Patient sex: F
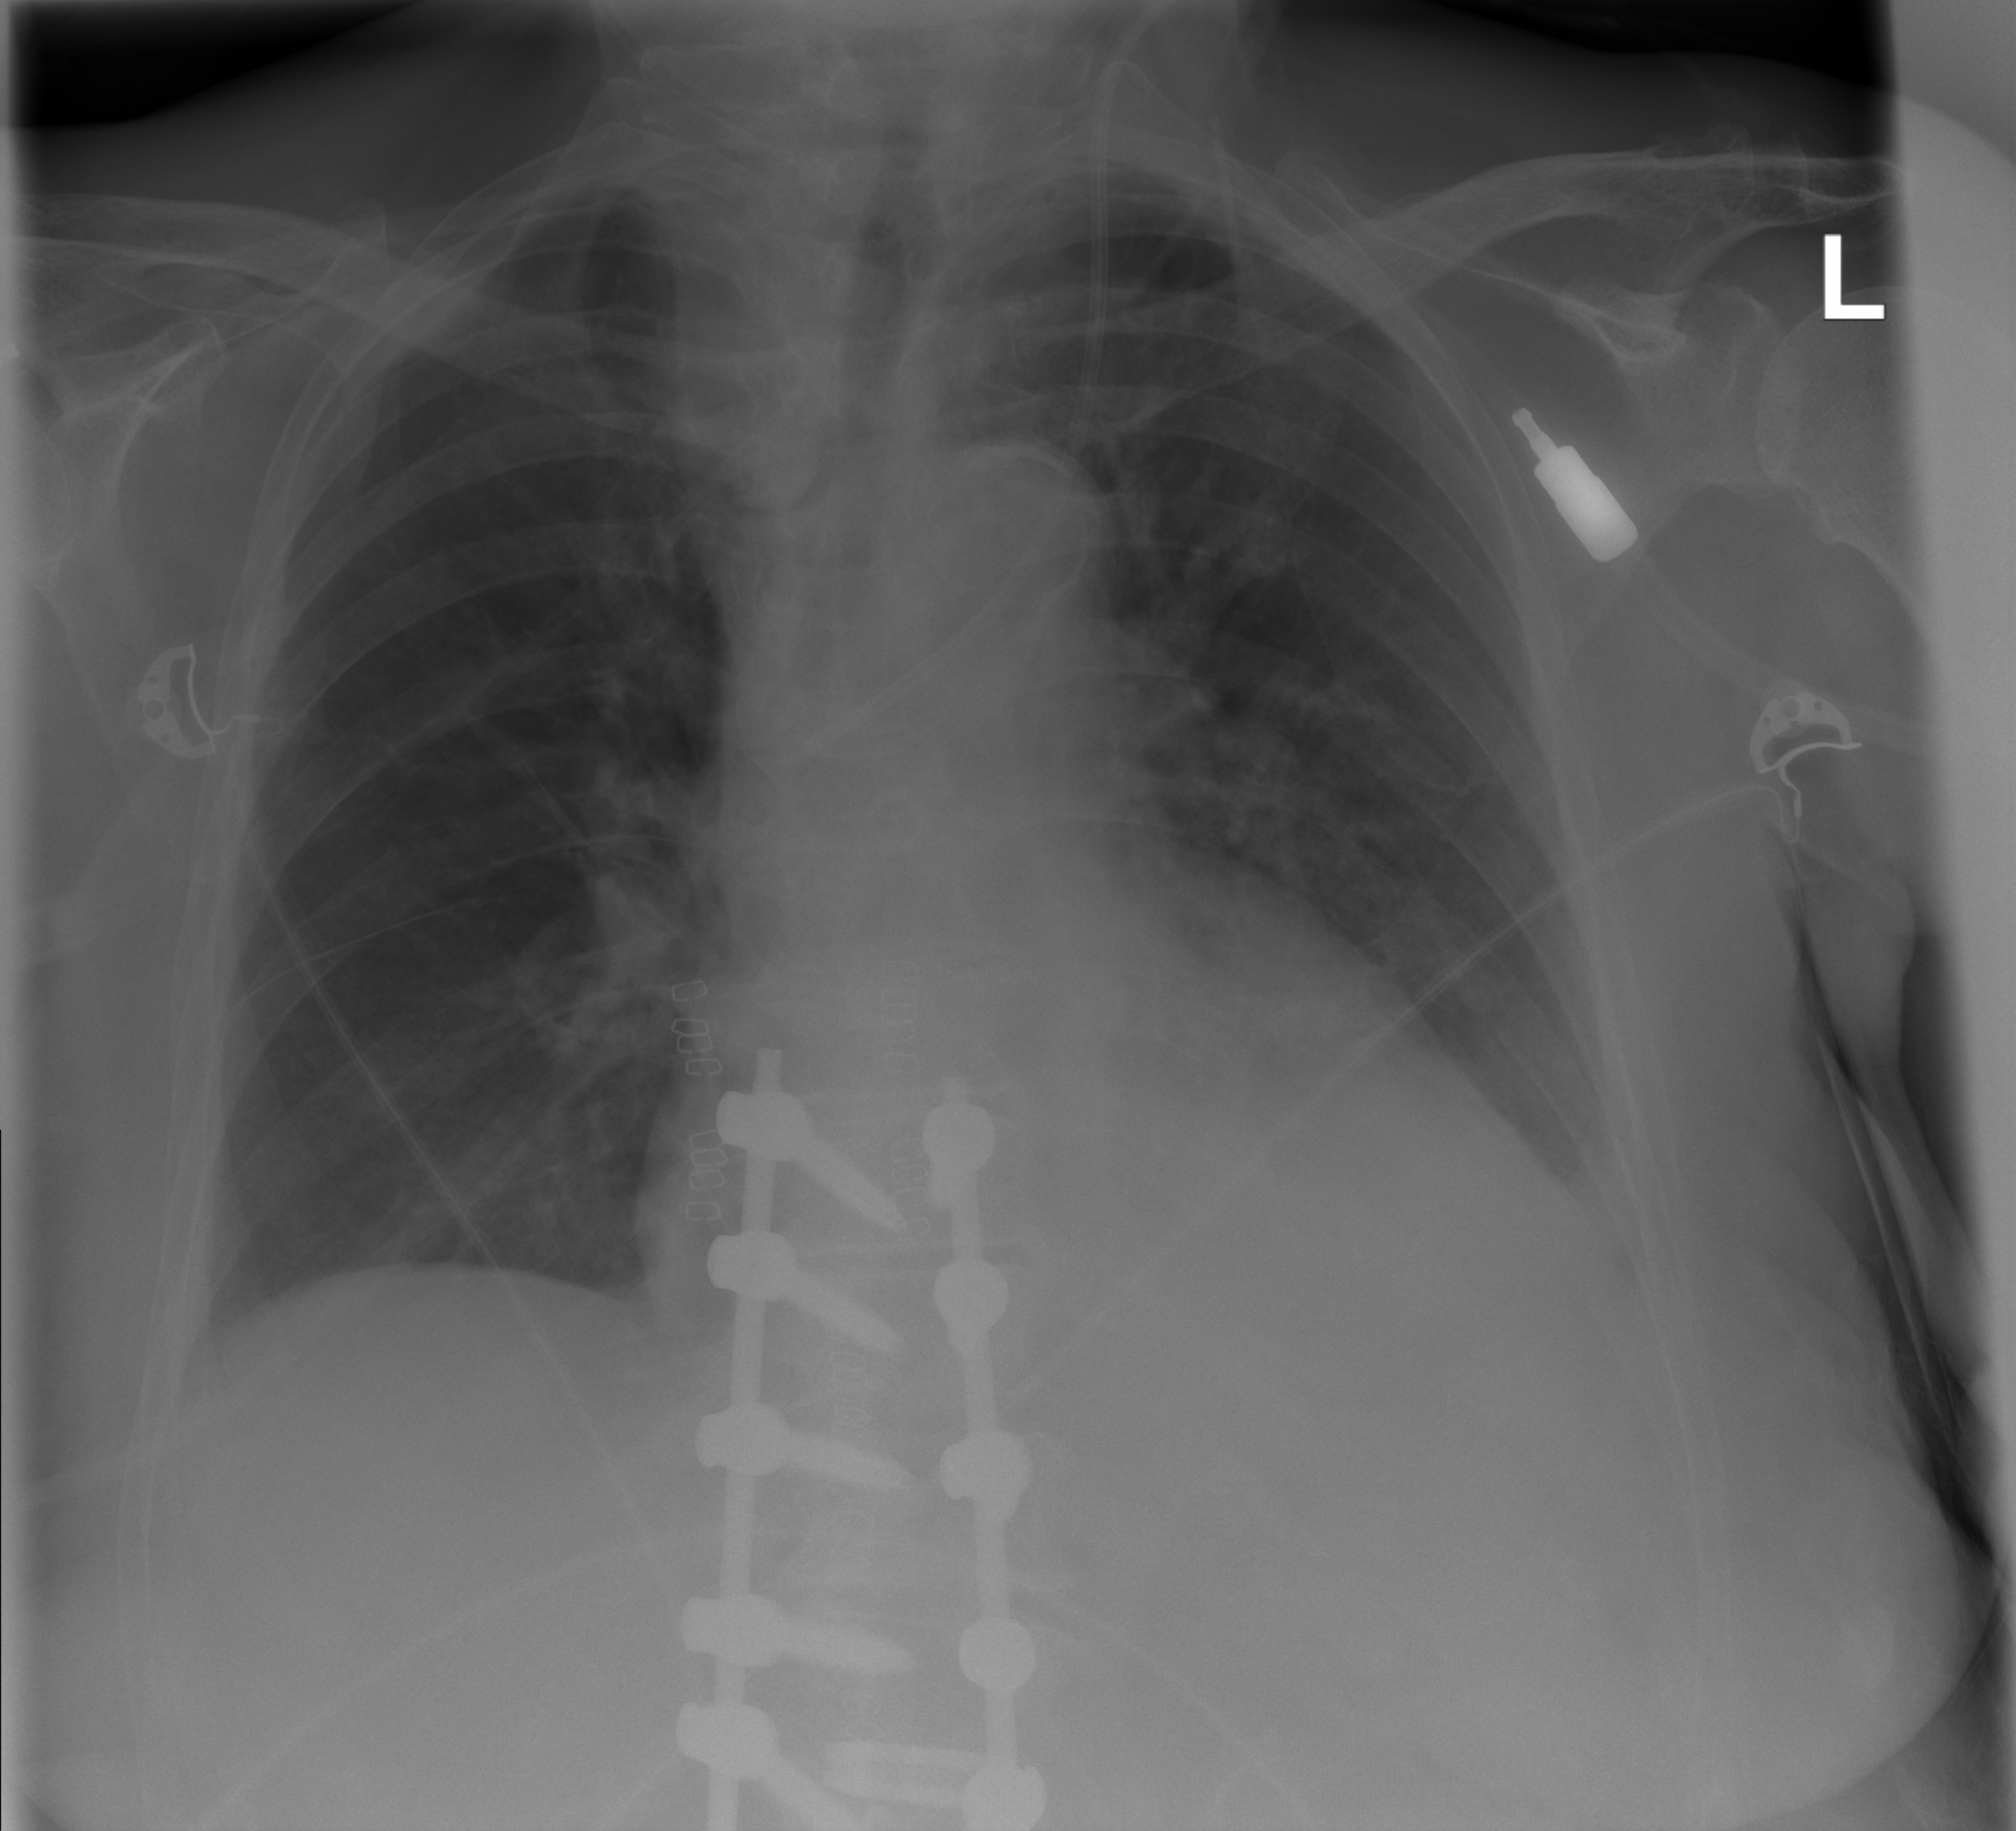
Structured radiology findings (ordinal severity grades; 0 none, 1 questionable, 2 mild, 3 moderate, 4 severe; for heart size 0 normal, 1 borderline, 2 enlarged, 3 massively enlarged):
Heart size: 2
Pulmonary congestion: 0
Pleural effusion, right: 1
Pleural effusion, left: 2
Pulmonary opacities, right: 0
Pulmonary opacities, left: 1
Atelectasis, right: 2
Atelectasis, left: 2